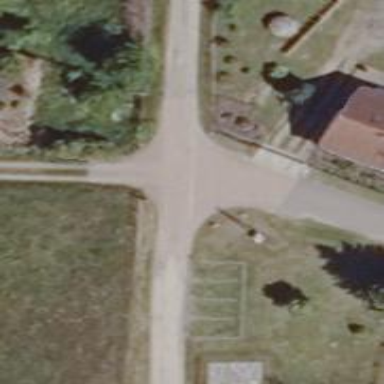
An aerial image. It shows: Alley classified as service road.